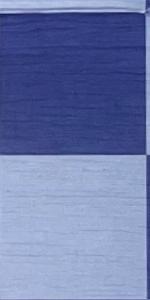
Label: Empty